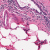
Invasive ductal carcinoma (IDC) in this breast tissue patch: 0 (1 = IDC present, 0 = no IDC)